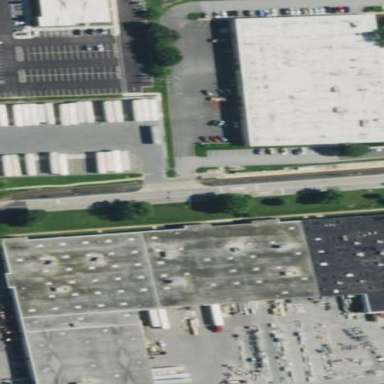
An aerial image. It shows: Building.